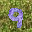
Label: 9